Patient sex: M
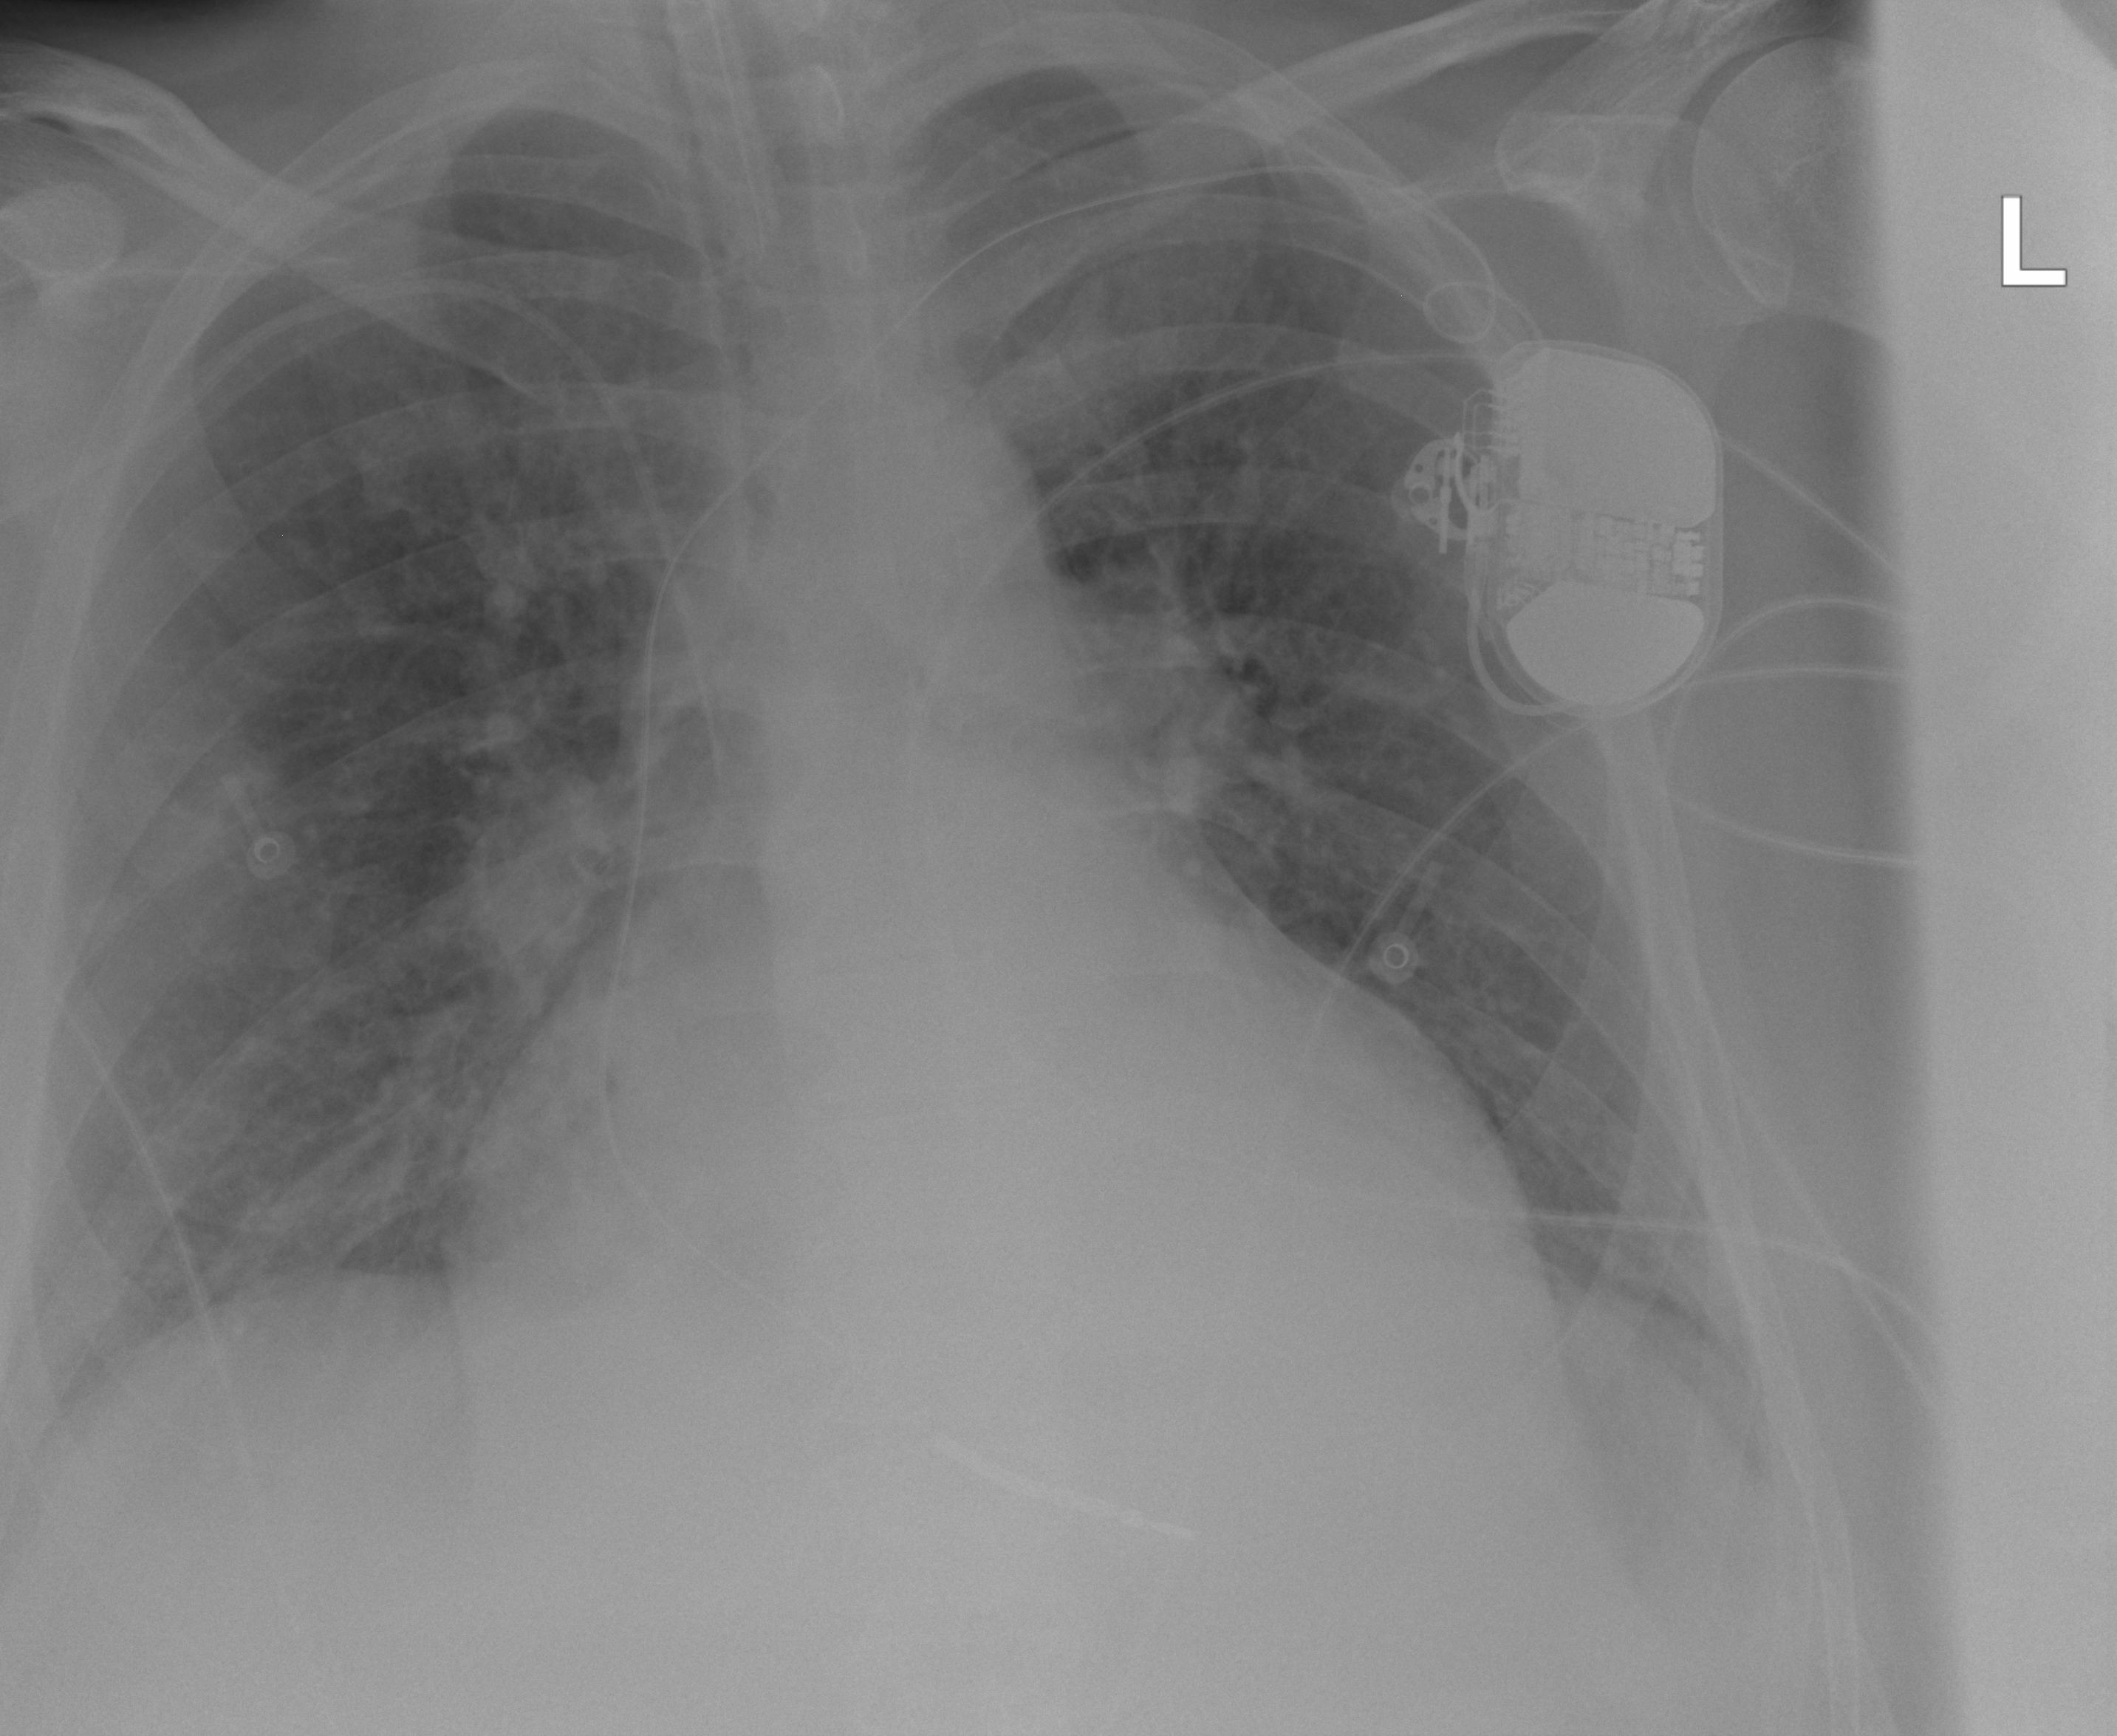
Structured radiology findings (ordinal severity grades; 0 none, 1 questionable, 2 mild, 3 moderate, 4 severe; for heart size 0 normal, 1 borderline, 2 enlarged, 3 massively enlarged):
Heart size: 2
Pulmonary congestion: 2
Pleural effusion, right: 2
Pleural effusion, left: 1
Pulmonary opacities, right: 2
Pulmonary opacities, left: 2
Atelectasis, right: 2
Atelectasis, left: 2